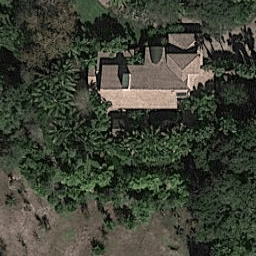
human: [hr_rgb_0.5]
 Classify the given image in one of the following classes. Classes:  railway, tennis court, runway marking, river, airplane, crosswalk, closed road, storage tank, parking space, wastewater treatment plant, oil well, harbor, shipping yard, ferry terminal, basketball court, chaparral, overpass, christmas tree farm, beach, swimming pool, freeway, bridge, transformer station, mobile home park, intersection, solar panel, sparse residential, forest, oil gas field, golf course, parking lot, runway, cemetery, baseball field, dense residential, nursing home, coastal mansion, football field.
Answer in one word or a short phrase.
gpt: sparse residential